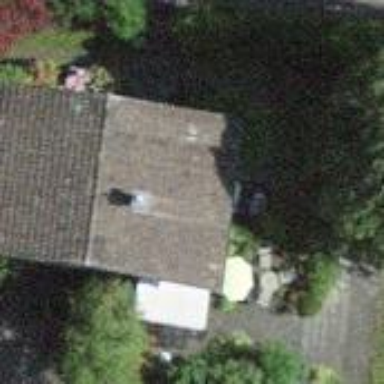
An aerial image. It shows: Simple house.